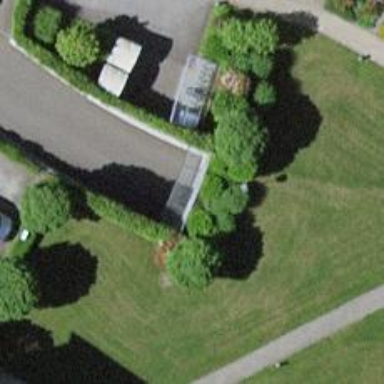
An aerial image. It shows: Parking entrance.